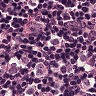
Metastatic tissue present: yes